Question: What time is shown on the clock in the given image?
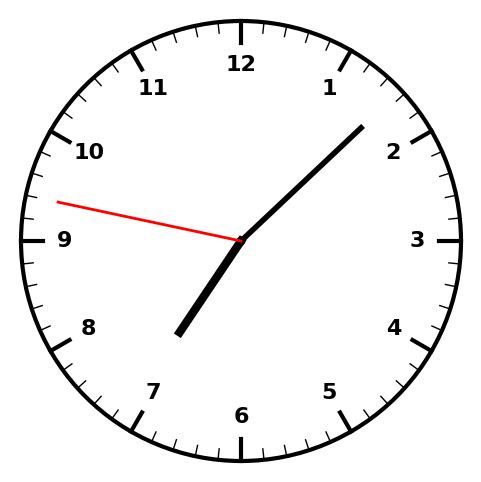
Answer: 07:07:47